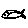
Label: fish